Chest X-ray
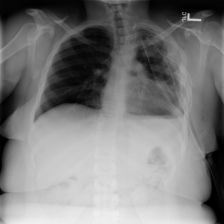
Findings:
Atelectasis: negative
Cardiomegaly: negative
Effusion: positive
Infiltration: negative
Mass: negative
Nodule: negative
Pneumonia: negative
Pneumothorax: negative
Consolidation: negative
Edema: negative
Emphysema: negative
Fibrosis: negative
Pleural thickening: positive
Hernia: negative